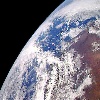
Label: cloud